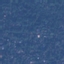
Label: Residential